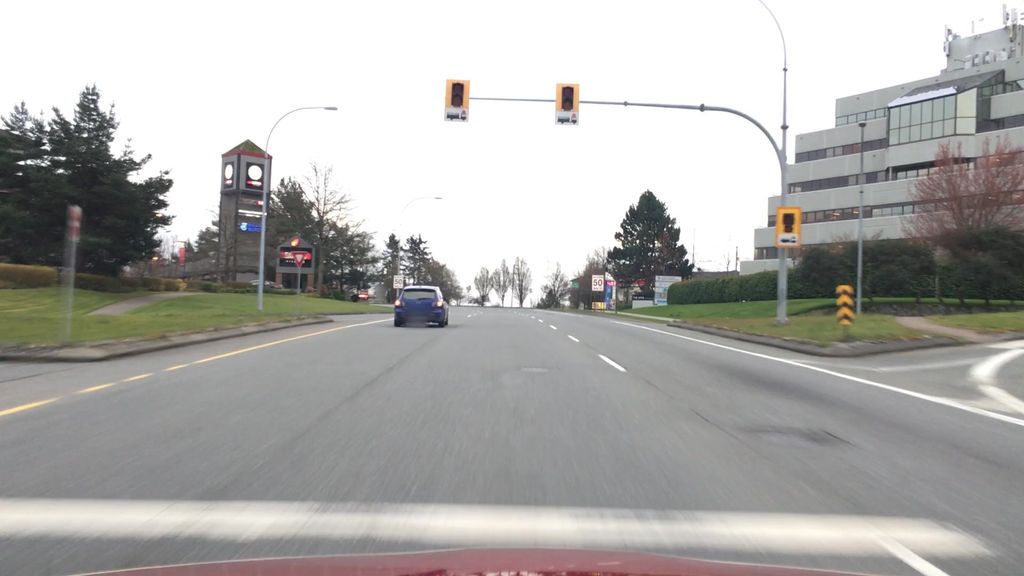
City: victoria